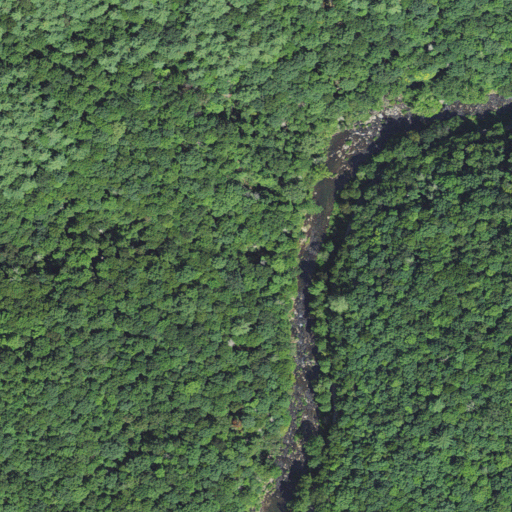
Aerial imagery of valley in North Carolina named Poplar Cove containing mixed forest, deciduous forest, open development, evergreen forest, and medium intensity development